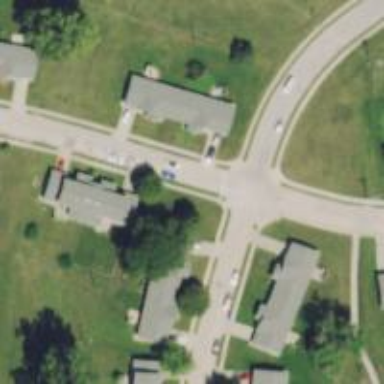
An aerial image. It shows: Residential road.